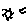
Label: sun